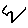
Label: hexagon